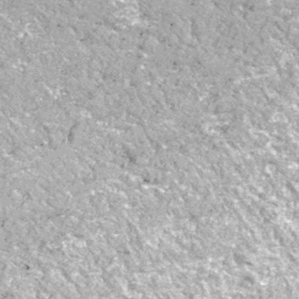
Label: frost